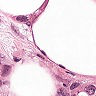
Metastatic tissue present: yes